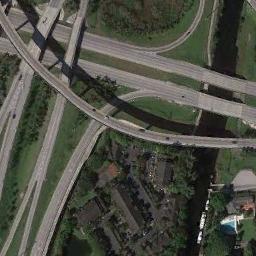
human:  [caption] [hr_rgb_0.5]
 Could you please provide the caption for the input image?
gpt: There are four large trucks on the overpass .

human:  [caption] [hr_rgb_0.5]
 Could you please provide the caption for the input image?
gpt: The directional overpass is over the roads on the green space and a residential area is next to the overpass .

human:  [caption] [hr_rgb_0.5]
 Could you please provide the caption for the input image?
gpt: The overpass is next to the grass and some trees .

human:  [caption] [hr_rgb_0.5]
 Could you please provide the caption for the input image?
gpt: Many buildings are beside the overpass .

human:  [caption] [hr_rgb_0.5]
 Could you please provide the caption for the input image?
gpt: There are some black buildings and green lawns beside the overpass .